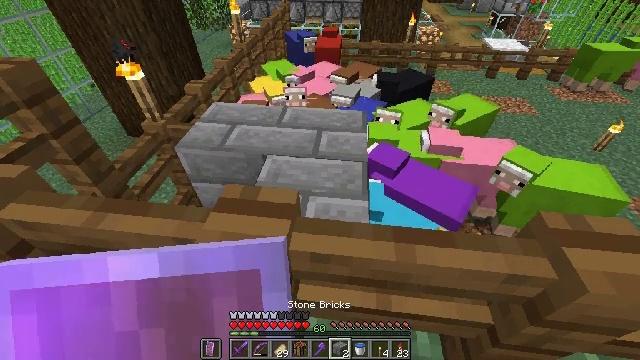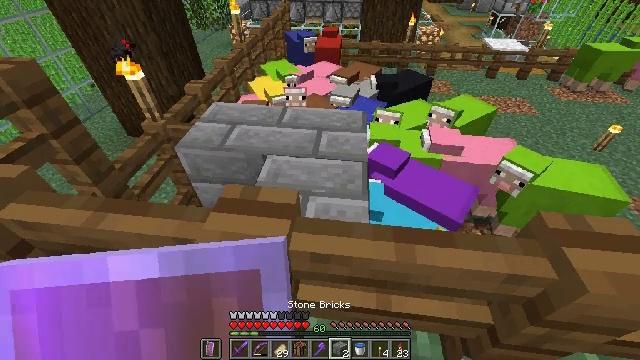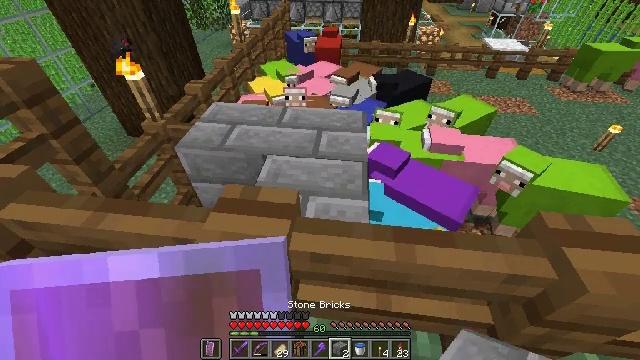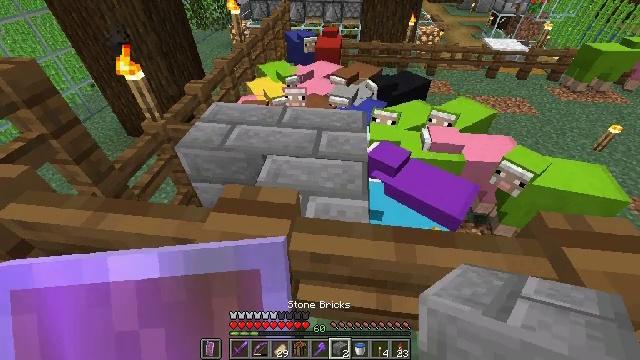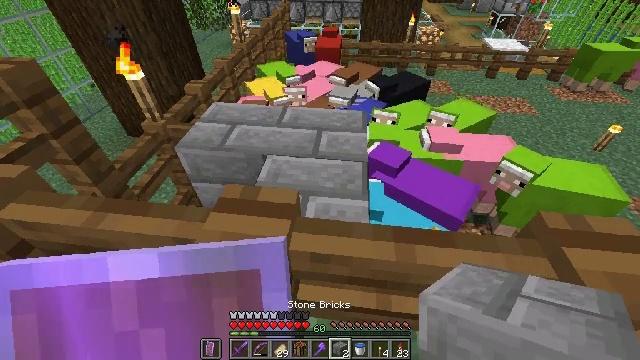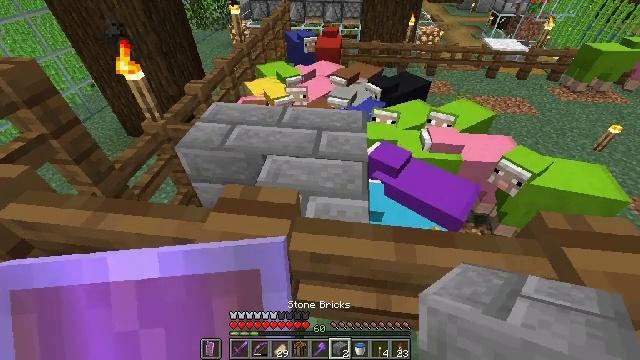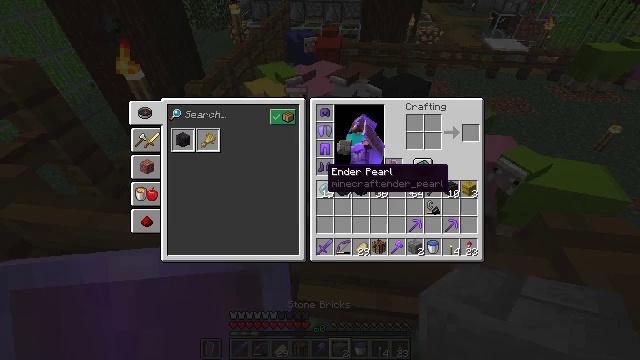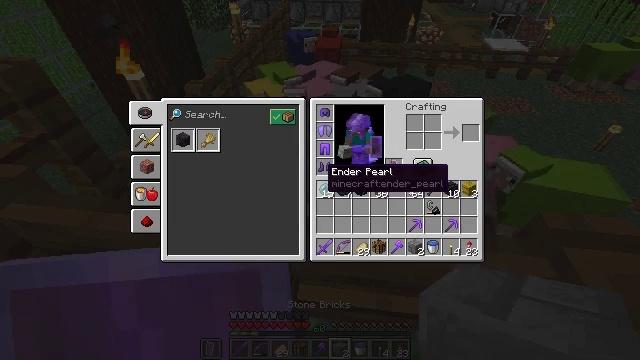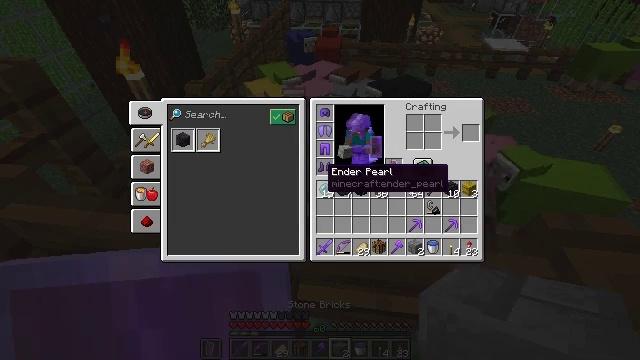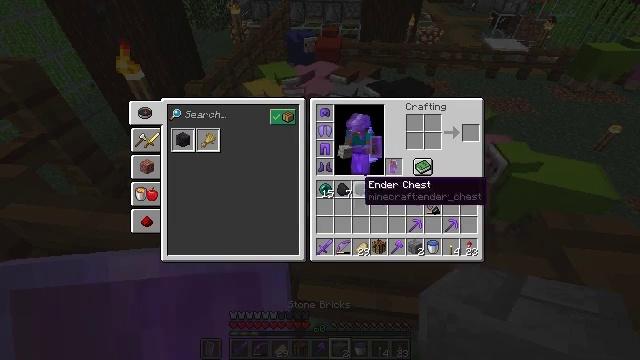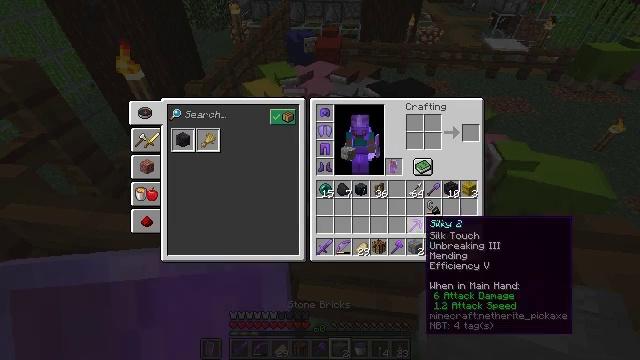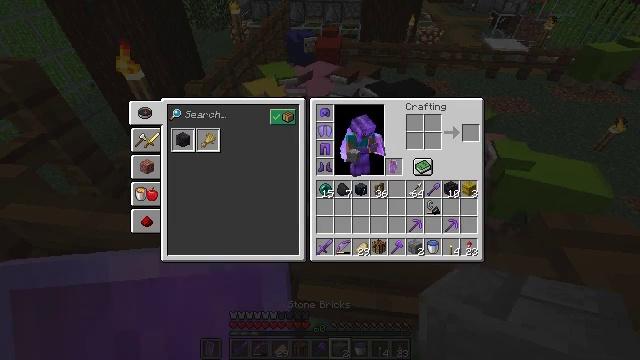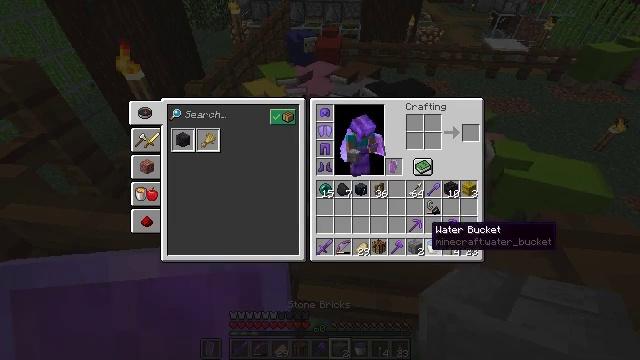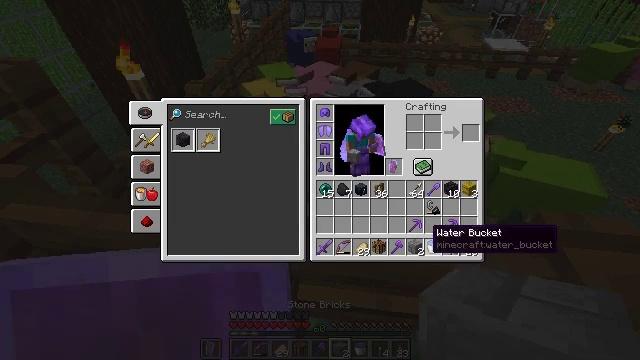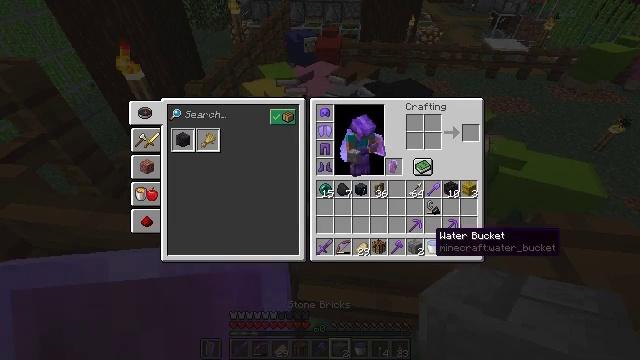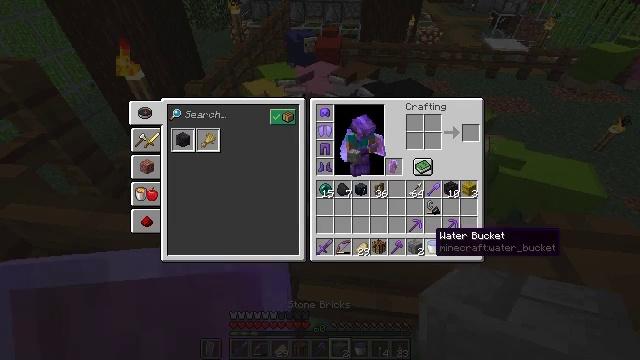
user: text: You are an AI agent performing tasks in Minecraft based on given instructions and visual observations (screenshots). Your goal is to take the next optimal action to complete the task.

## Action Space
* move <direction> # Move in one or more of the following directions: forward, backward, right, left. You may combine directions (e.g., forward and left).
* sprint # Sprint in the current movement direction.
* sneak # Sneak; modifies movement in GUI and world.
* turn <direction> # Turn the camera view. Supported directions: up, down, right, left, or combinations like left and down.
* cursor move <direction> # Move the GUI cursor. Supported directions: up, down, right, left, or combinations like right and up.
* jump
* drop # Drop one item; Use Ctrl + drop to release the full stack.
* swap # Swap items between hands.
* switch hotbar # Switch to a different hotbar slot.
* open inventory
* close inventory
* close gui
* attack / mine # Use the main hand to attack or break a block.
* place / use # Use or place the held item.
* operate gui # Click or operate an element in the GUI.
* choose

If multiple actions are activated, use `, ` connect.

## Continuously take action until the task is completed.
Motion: motion action
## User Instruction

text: Attack the spruce fence to dismantle it.
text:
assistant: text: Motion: no_op
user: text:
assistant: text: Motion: no_op
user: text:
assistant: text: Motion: no_op
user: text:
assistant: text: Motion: no_op
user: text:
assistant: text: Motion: no_op
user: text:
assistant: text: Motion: open inventory
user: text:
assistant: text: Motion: open inventory
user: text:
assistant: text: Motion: no_op
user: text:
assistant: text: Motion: turn right and down
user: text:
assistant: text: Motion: turn right and down
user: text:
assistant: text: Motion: no_op
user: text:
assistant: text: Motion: no_op
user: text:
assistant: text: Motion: no_op
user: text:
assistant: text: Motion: sneak
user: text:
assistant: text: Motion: sneak
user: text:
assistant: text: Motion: sneak
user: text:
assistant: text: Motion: sneak, attack / mine
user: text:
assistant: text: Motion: sneak, attack / mine
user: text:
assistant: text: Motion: sneak, turn left and up
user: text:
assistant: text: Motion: sneak
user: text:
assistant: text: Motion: sneak
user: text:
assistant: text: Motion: sneak
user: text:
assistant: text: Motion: sneak
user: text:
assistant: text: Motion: sneak, attack / mine
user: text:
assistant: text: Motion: sneak, attack / mine
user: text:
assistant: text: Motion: no_op
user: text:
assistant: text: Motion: no_op
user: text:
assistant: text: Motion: no_op
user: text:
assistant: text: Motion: no_op
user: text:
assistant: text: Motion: no_op